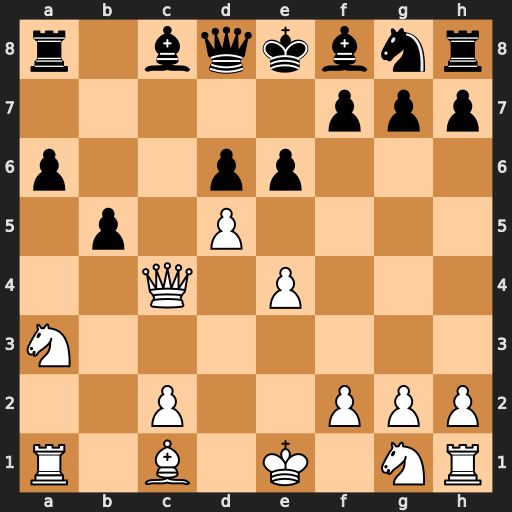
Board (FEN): r1bqkbnr/5ppp/p2pp3/1p1P4/2Q1P3/N7/2P2PPP/R1B1K1NR
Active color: w
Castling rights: KQkq
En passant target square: -
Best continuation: Nxb5 axb5 Qc6+ Bd7 Qxa8